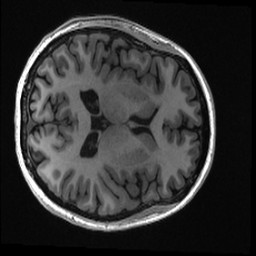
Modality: T1w
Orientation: axial
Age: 30
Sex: female